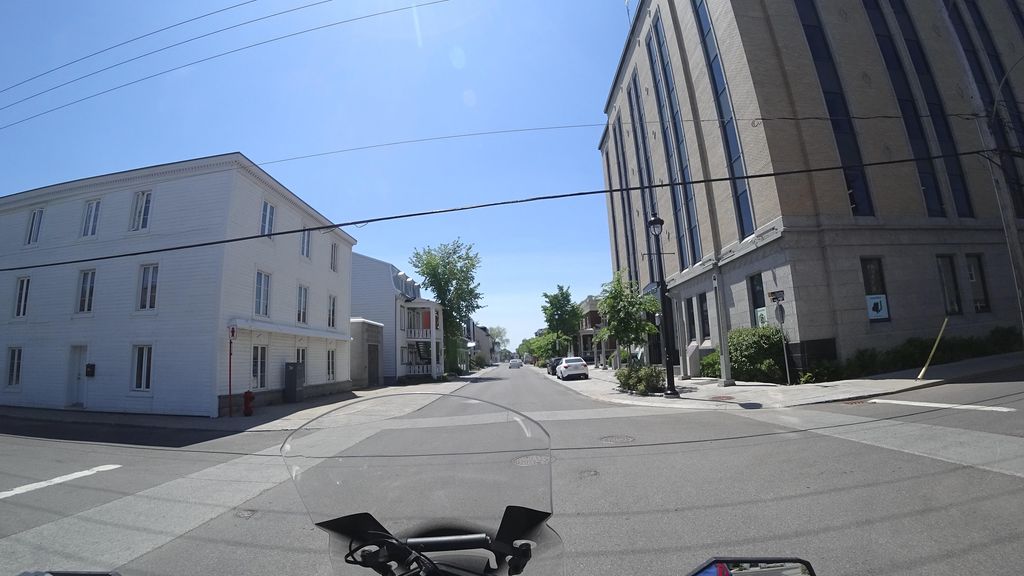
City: quebec_city